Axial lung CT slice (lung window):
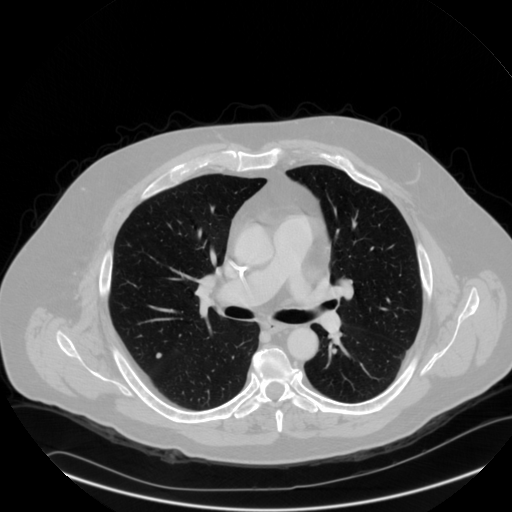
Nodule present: yes
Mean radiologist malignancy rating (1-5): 2.75